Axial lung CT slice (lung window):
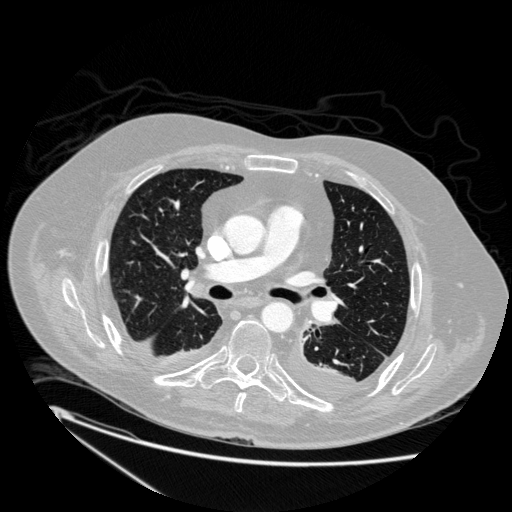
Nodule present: no